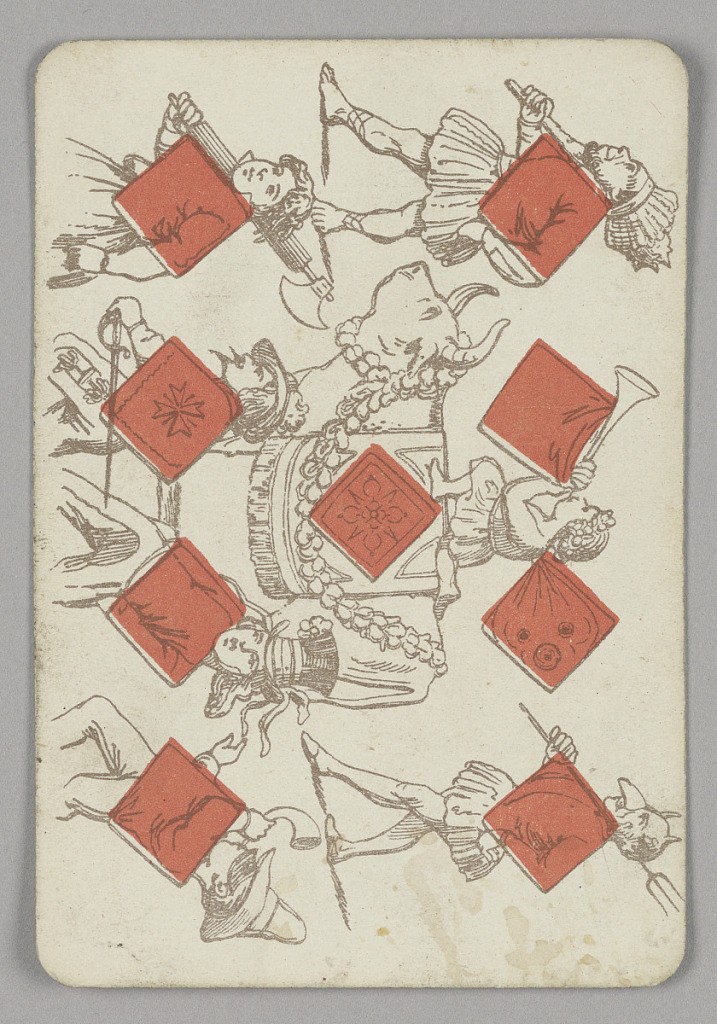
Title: Nine of Diamonds
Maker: E. Le Tellier, French, active late 19th century
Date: late 19th century
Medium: Lithograph on paper
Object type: Playing card
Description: Nine of Diamonds playing card from a pack of transformation playing cards. Vertically, a figural scene in outline depicting a parade of various figures. At left, a row of people: a woman carrying an ax, a male figure with sword, a gentleman in a flowered hat, and a masked figure blowing a horn. At right, a figure dressed as a sea king, a child blowing a trumpet riding a costumed bull, and a male dressed as a devil with a fake nose and pitchfork. Red diamonds integrated into the scene.